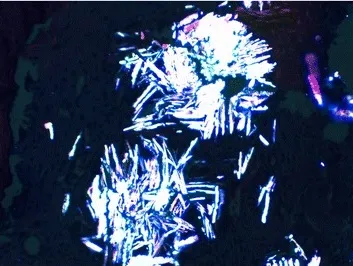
A very intense pale green birefringence of crystals of oxalate showed in polarized light (hematoxylin and eosin stain, original magnification x 400).
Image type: pathology (h&e)